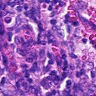
Metastatic tissue present: no